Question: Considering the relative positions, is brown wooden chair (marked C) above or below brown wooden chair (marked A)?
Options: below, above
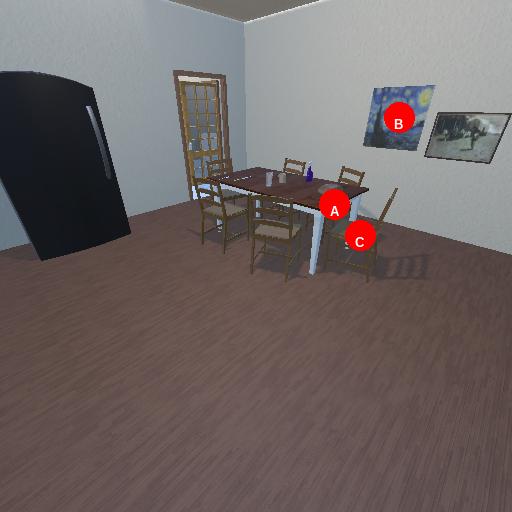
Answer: below